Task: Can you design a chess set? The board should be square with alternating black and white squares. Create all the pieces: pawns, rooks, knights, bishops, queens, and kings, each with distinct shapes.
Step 3117:
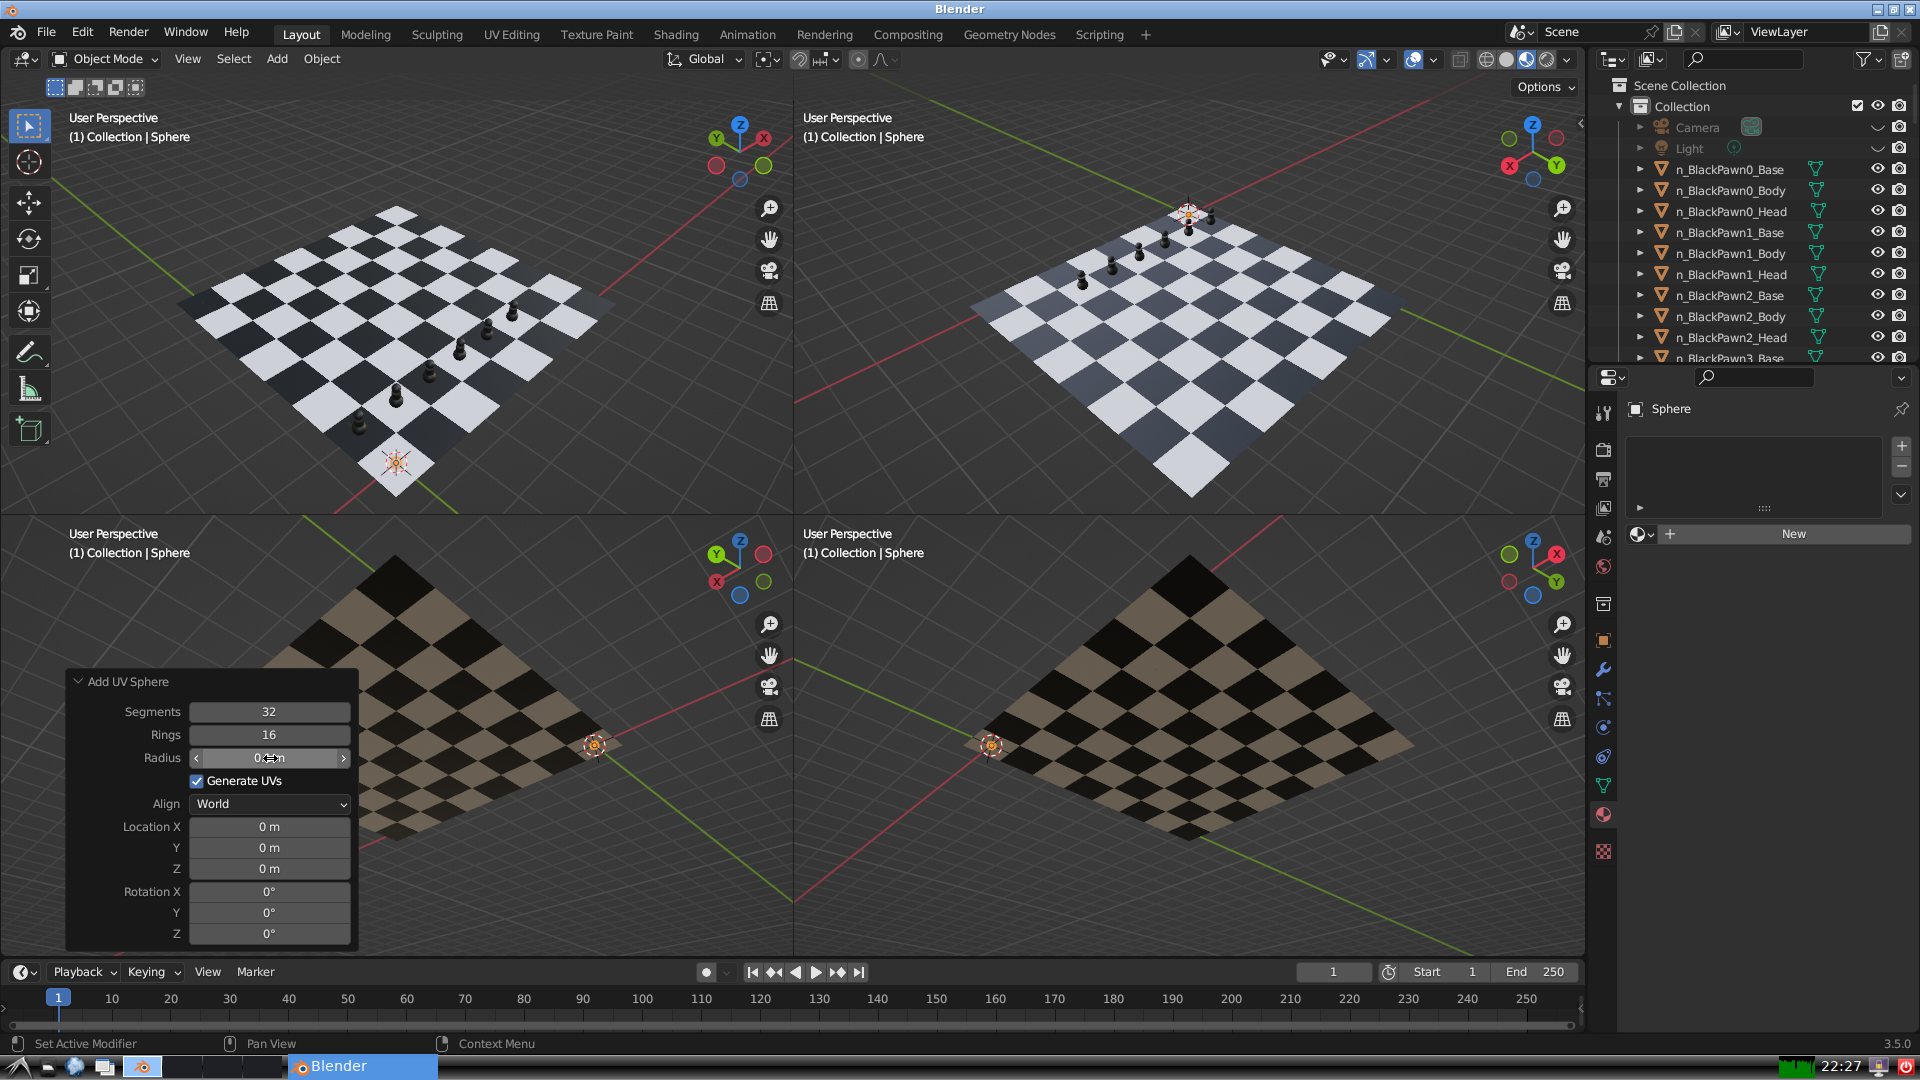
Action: click: no